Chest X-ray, PA view. Patient: 52 years old, sex F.
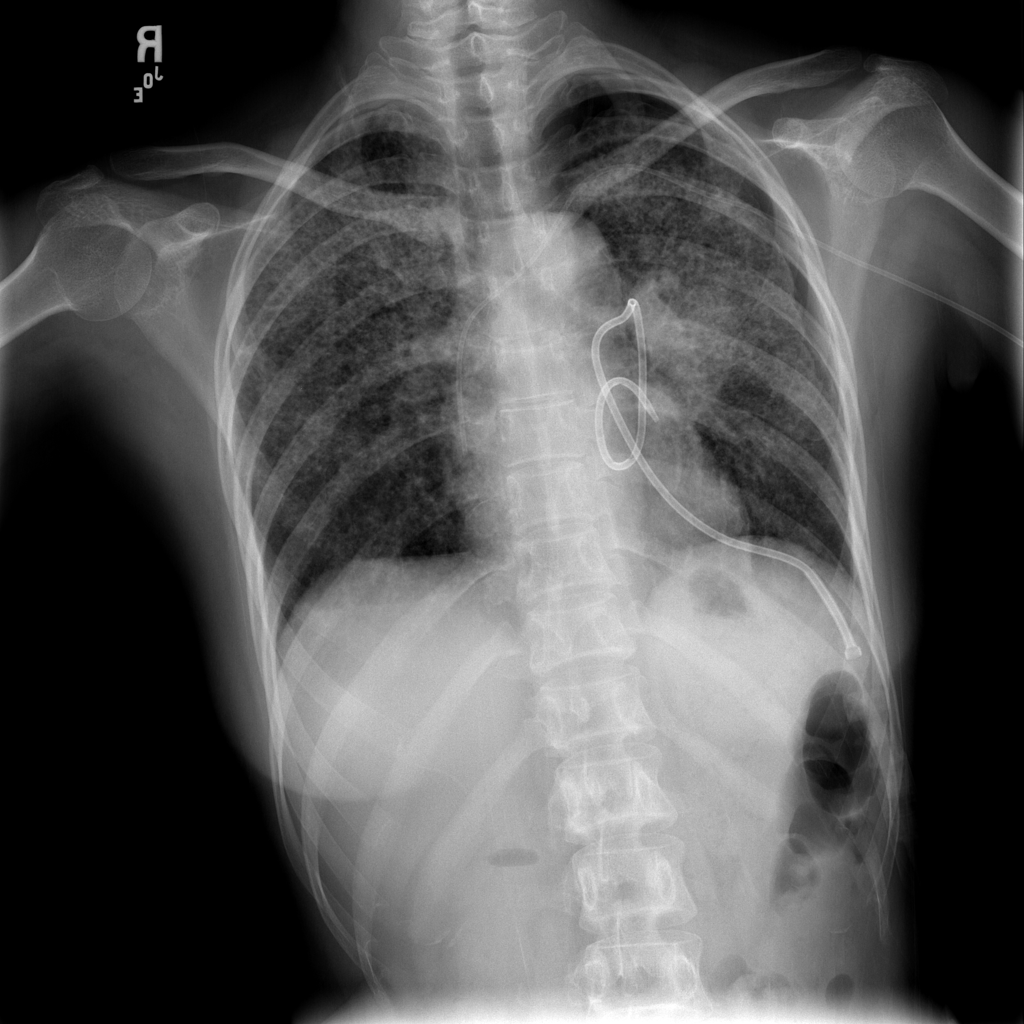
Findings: Infiltration, Mass, Pneumothorax